The picture encodes a bearing's raw vibration samples as pixel intensities in a 2-D grid. Classify the bearing condition as one of: normal, inner_race, outer_race, ball.
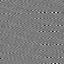
Answer: inner_race